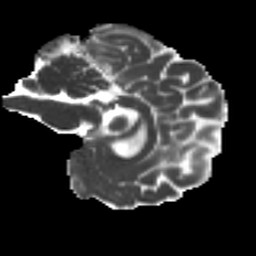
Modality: MD
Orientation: sagittal
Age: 23
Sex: female
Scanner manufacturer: ge
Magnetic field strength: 3 T
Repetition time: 7.8 s
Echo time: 0.0606 s